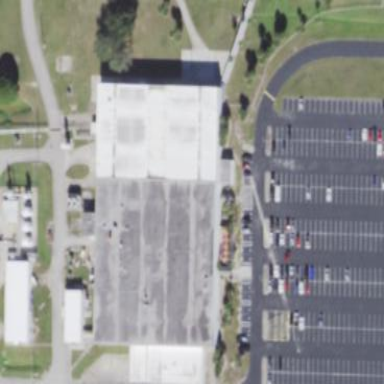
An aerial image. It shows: Industrial building.